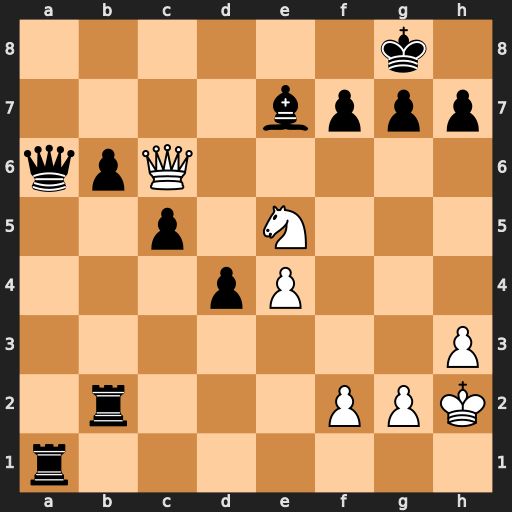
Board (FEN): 6k1/4bppp/qpQ5/2p1N3/3pP3/7P/1r3PPK/r7
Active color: w
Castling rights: -
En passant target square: -
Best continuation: Qe8+ Bf8 Qxf7+ Kh8 Qxf8#